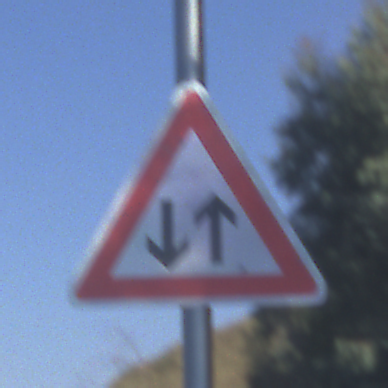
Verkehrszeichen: Gegenverkehr
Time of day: MorningAfternoon
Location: Outdoor (Nature)
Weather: Clear
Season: NotSpecified
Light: Natural